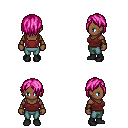
a pixel art fantasy rpg character, female body template, human, dark skin, maroon pirate shirt, teal pants, pink bangs hairstyle, cloth bracers, black shoes, four views (front, back, left, right), 2x2 character sprite sheet, small pixel art, hard edges, no anti-aliasing